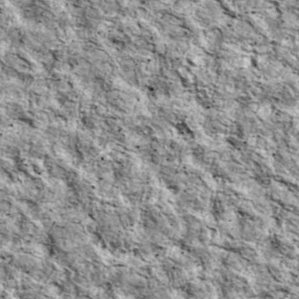
Label: non_frost